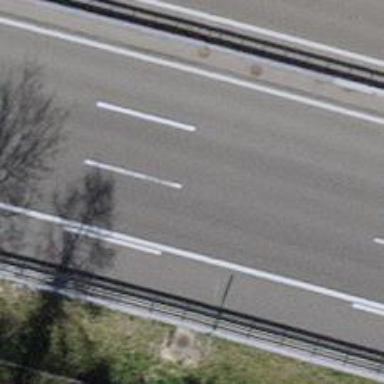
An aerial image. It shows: Asphalt motorway.